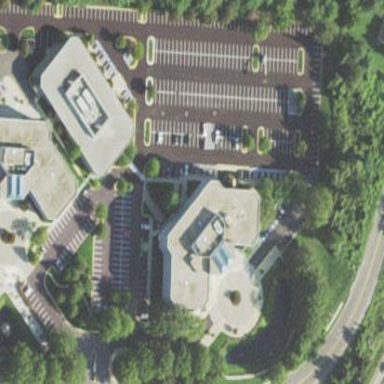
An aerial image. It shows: Office building.